Question: I have an MVC website hosted in Azure Websites, that when run locally, works great.
However, when I publish to Azure Websites, I get the error message:
'''
Could not load file or assembly 'Microsoft.VisualStudio.DebuggerVisualizers, Version=9.0.0.0, Culture=neutral, PublicKeyToken=b03f5f7f11d50a3a' or one of its dependencies. The system cannot find the file specified.
'''
Doing some research on this type of error, I see that it could possibly be related to either (a) referencing an incorrect version locally than one that is installed on Azure, or (b) a DLL is referencing 'Microsoft.VisualStudio.DebuggerVisualizers' as a dependency.
My issue is that I have no idea how to debug this. If the issue is caused by (a), how can I tell? If the issue is caused by (b) how ca 'Microsoft.VisualStudio.DebuggerVisualizers'?
I've been struggling with this for too many hours now, and googling doesn't seem to lend much help.
Has anyone encountered this error before?
Screenshot of my References folder. Nothing out of the ordinary in my opinion, but clearly something is going on.

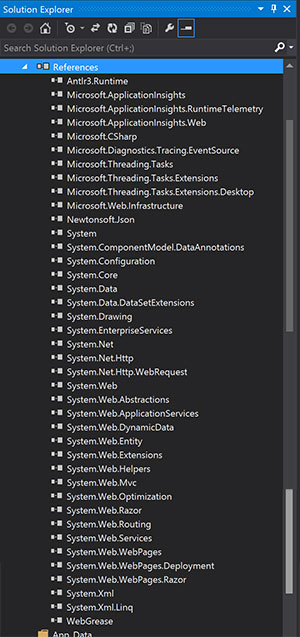
Answer: This was a weird one, and I'm still not sure of the actually reason.
I ended out completely deleting the website from Azure, and republishing, and it works fine.
This was an ok solution for my case because my website was in its infancy.